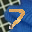
Label: 7